Aerial crown-view tile of a tropical tree (Barro Colorado Island, Panama), acquired 20241014:
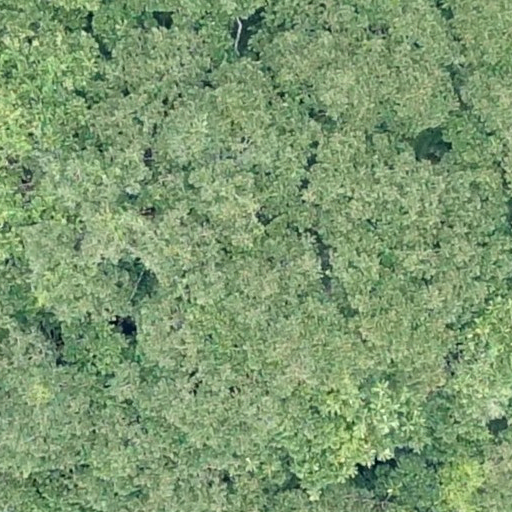
Species: Dipteryx oleifera
GBIF accepted scientific name: Dipteryx oleifera
Crown area: 730.278 m²